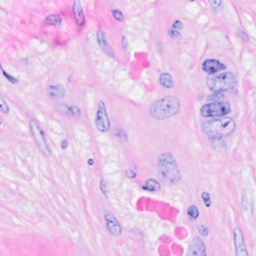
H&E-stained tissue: Breast